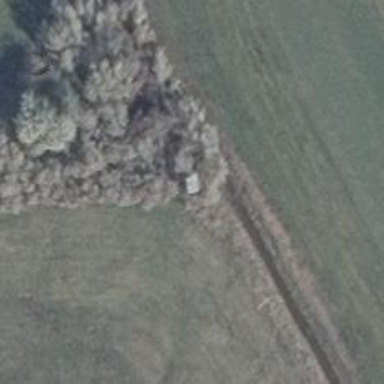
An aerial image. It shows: Hunting stand.